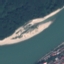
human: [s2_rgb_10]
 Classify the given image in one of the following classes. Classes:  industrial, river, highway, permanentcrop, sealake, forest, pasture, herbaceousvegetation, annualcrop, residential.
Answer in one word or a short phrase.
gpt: River